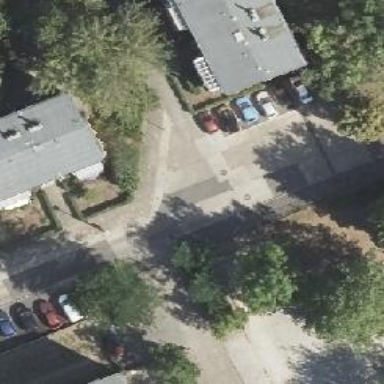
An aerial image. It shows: Residential road with concrete surface and sidewalk on the left.